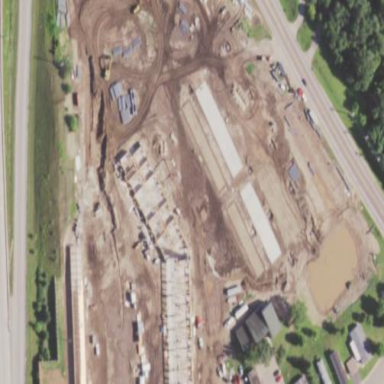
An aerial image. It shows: Storage rental shop.